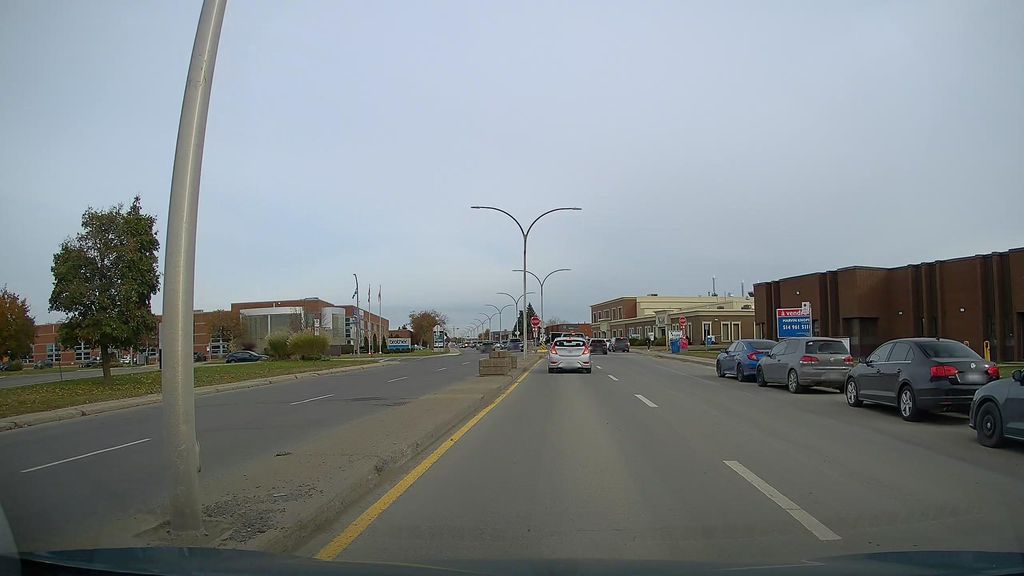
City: montreal